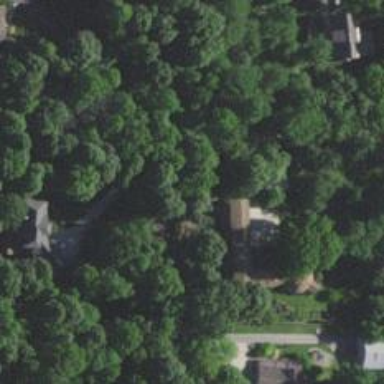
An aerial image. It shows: Driveway.